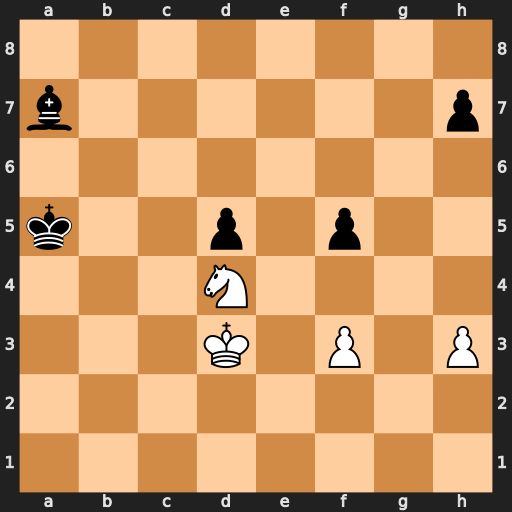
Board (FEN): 8/b6p/8/k2p1p2/3N4/3K1P1P/8/8
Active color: w
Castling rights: -
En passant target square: -
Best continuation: Nc6+ Ka6 Nxa7 Kxa7 Kd4